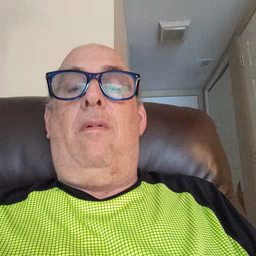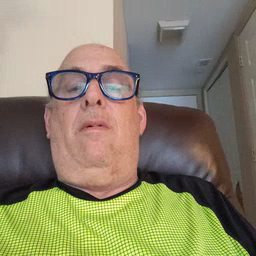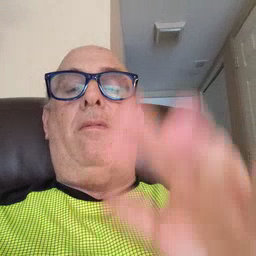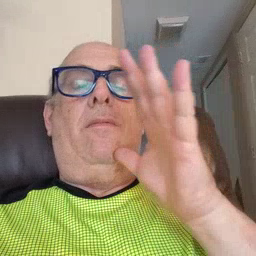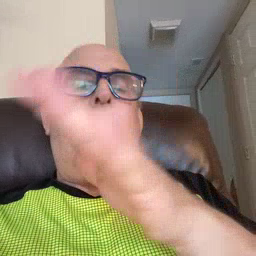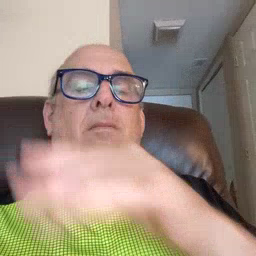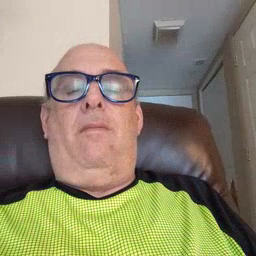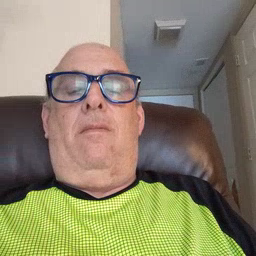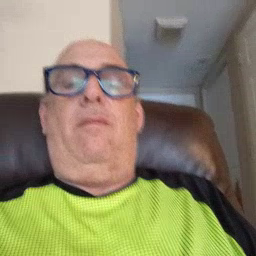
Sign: farm